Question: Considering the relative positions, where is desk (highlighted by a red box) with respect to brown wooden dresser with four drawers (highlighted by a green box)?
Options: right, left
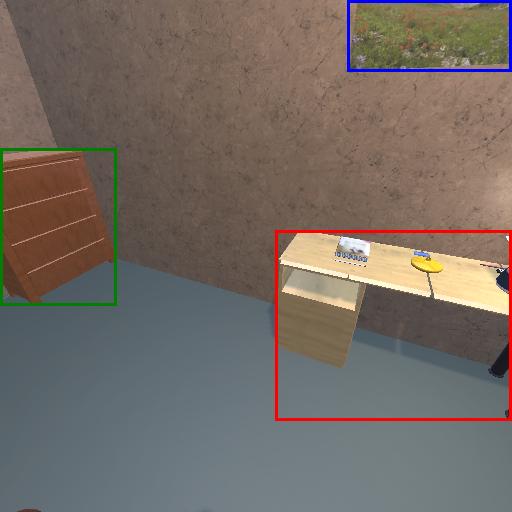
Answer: right